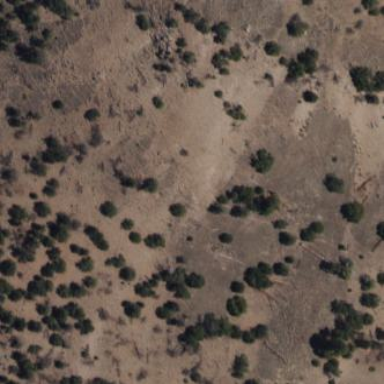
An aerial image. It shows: Patch of scrub vegetation.